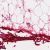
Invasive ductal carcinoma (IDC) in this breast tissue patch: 0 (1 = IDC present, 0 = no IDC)